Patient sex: M
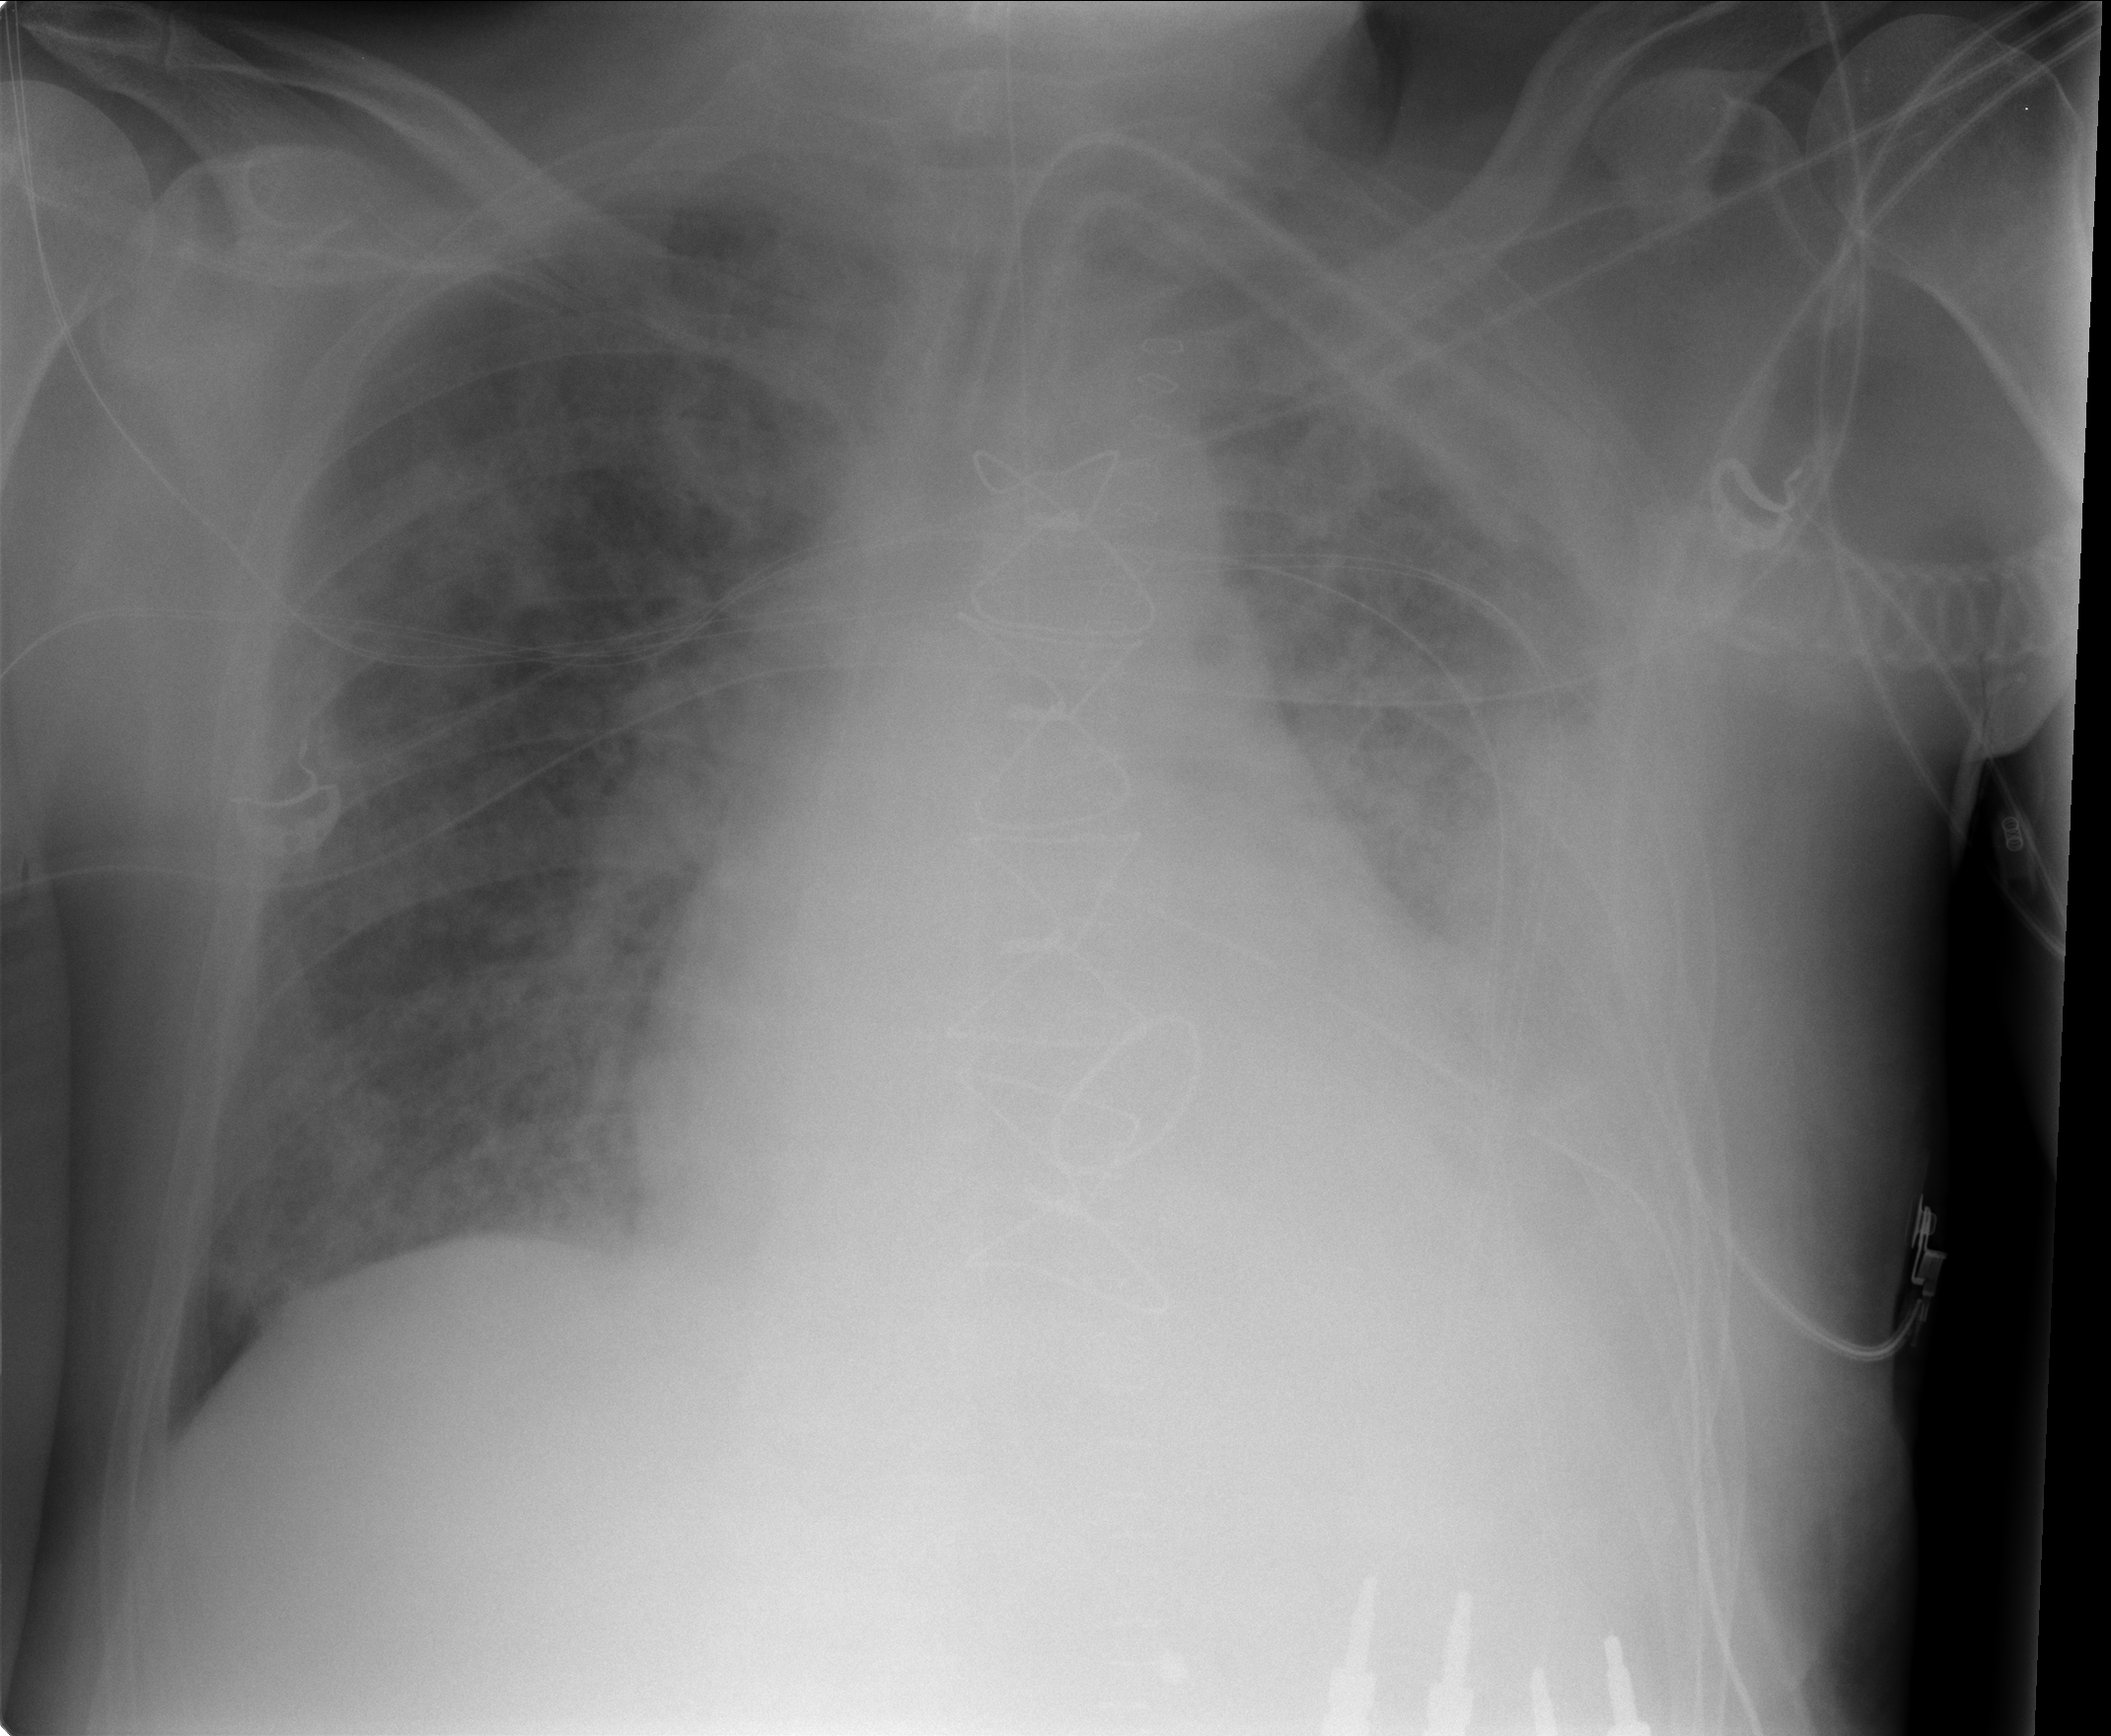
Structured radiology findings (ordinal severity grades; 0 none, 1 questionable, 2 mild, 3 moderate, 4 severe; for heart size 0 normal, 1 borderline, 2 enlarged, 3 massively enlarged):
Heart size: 0
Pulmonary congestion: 3
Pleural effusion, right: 2
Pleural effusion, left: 3
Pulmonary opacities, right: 3
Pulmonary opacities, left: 3
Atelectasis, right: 2
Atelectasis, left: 3